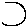
Label: moon